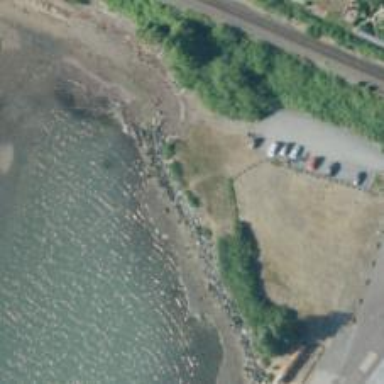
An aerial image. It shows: Slipway on leisure land for activities like kayaking and paddleboarding.